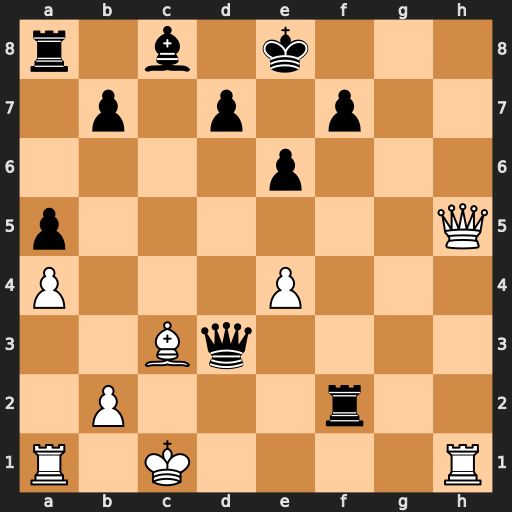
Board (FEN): r1b1k3/1p1p1p2/4p3/p6Q/P3P3/2Bq4/1P3r2/R1K4R
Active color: w
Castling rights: q
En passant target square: -
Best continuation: Qh8+ Ke7 Qh4+